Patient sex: F
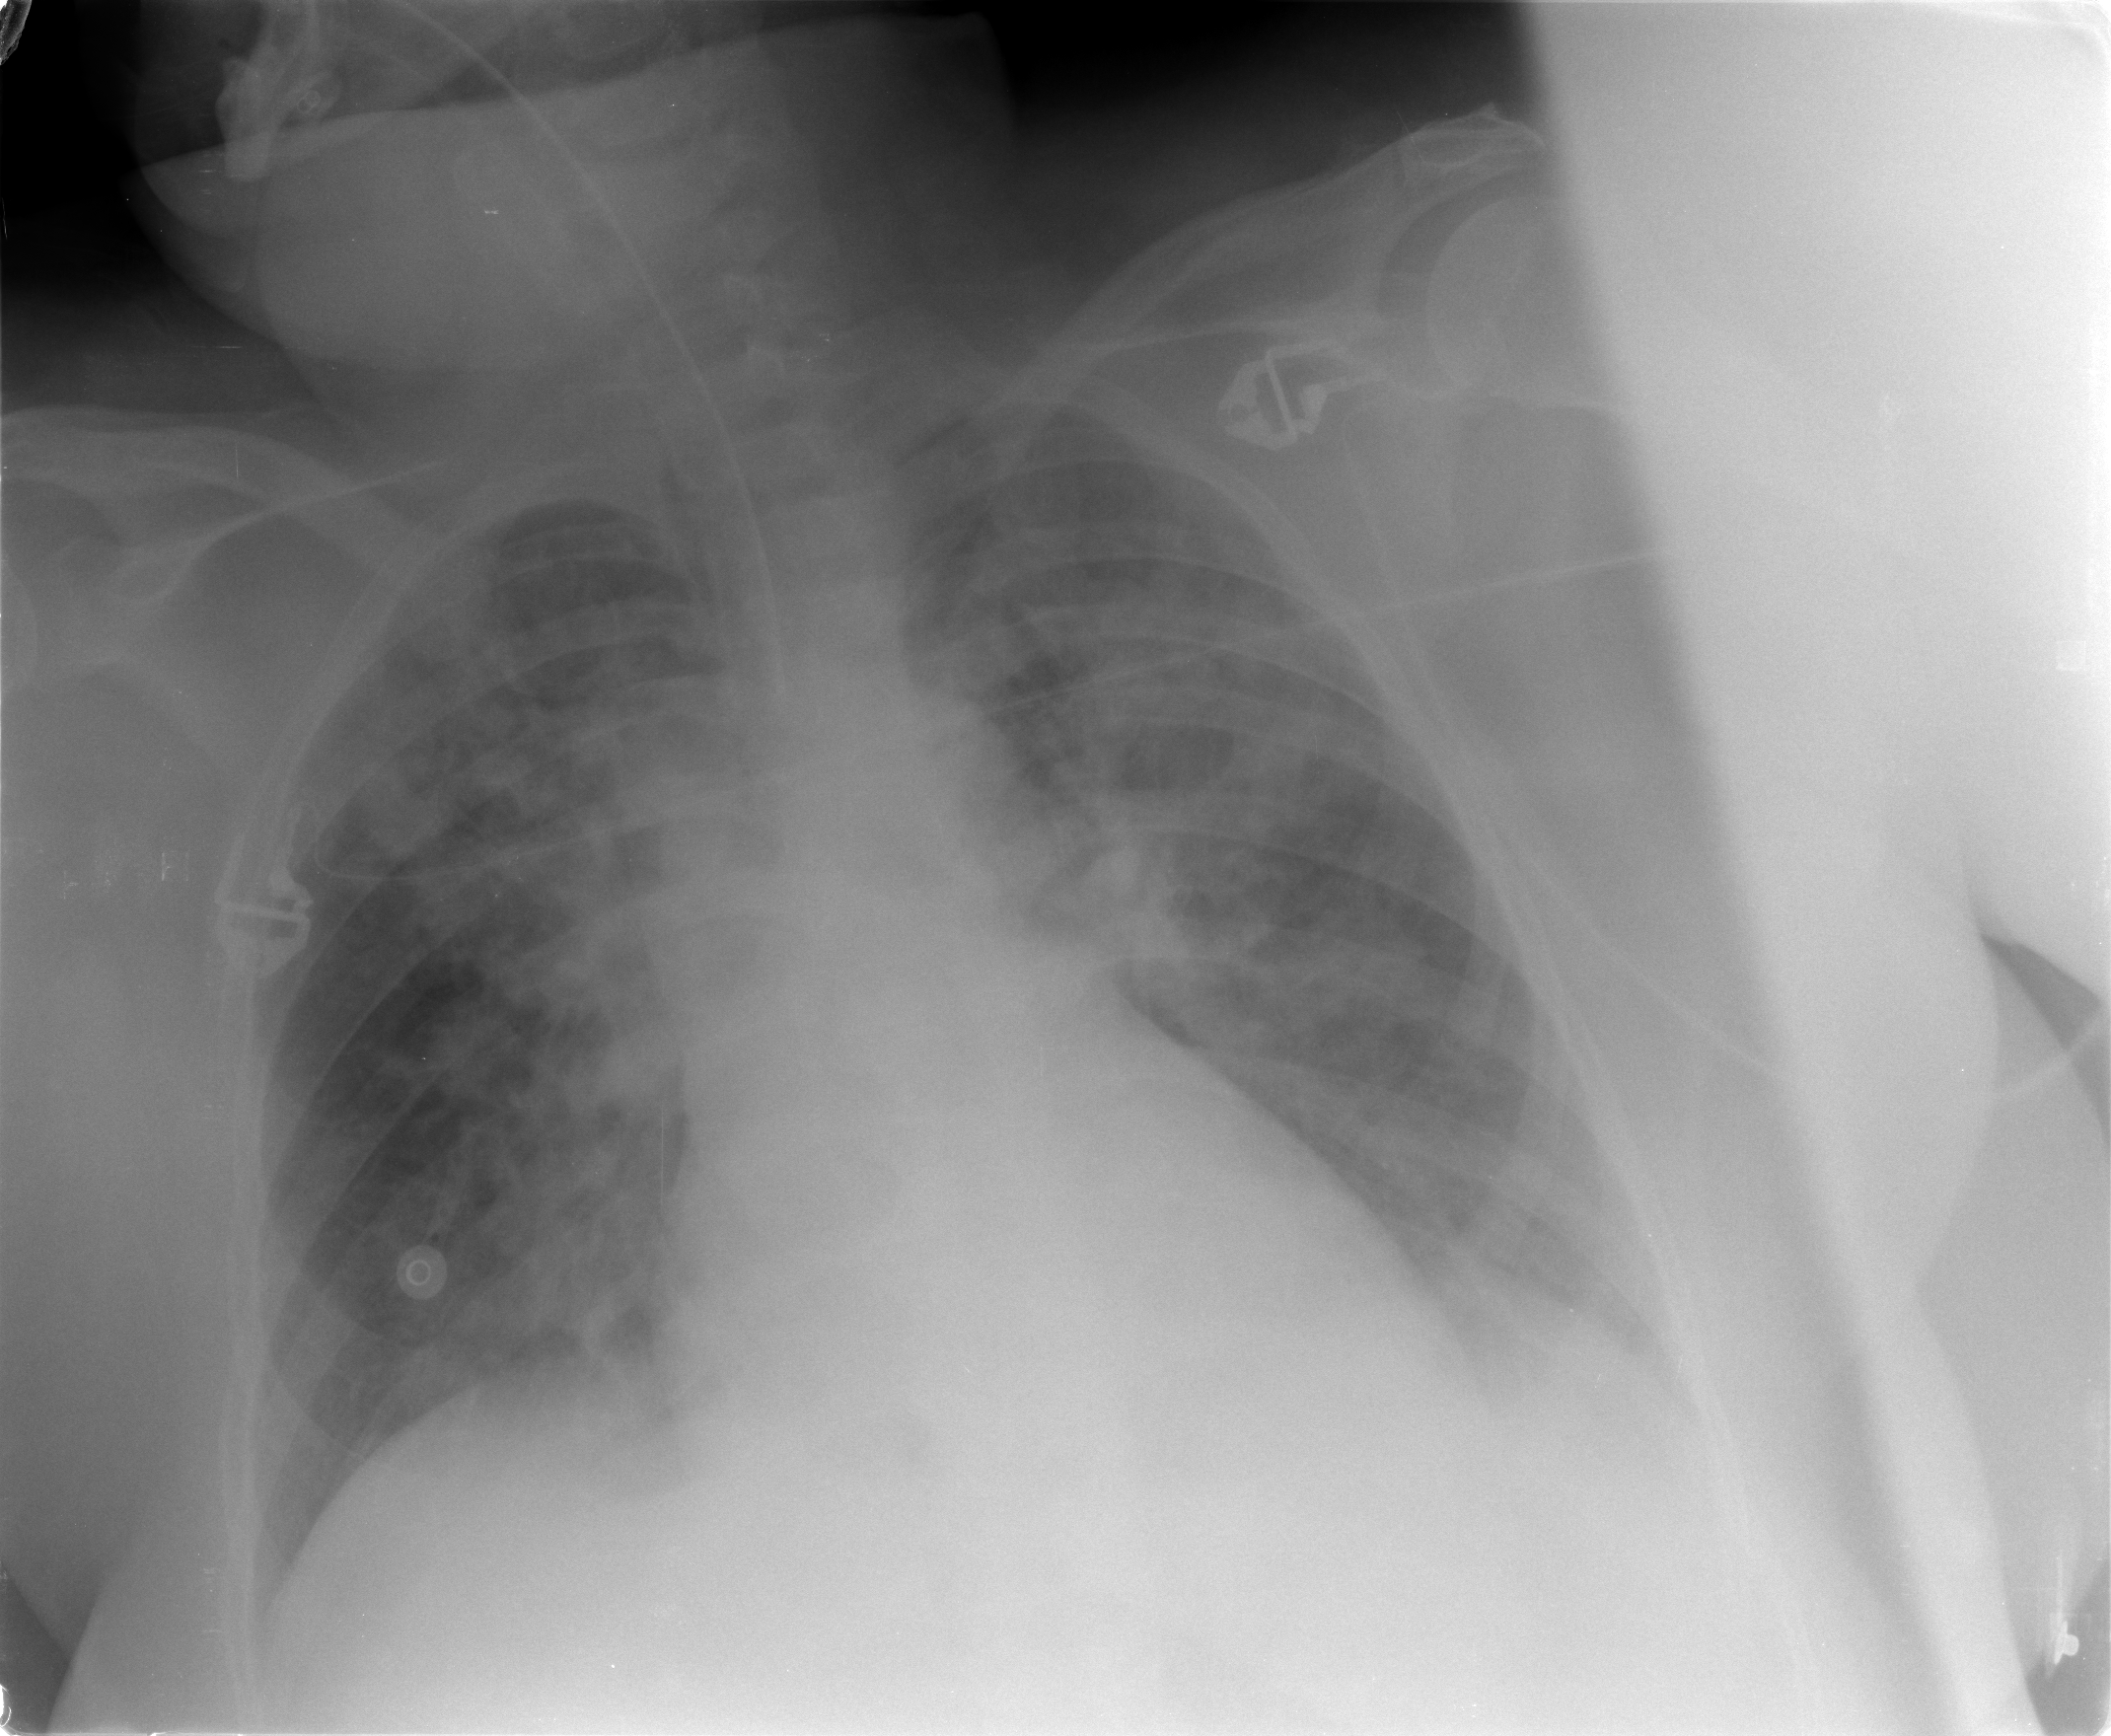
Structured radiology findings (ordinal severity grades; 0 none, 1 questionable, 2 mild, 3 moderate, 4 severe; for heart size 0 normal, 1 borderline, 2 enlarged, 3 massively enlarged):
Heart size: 1
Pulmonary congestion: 2
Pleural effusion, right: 0
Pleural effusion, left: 1
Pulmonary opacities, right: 3
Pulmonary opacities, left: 3
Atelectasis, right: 2
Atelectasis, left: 2